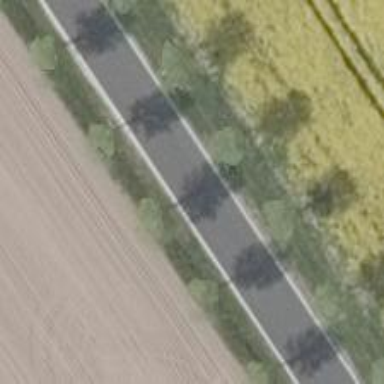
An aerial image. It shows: Row of deciduous broadleaved trees.